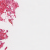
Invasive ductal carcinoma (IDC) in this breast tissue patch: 0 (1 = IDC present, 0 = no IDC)